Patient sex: M
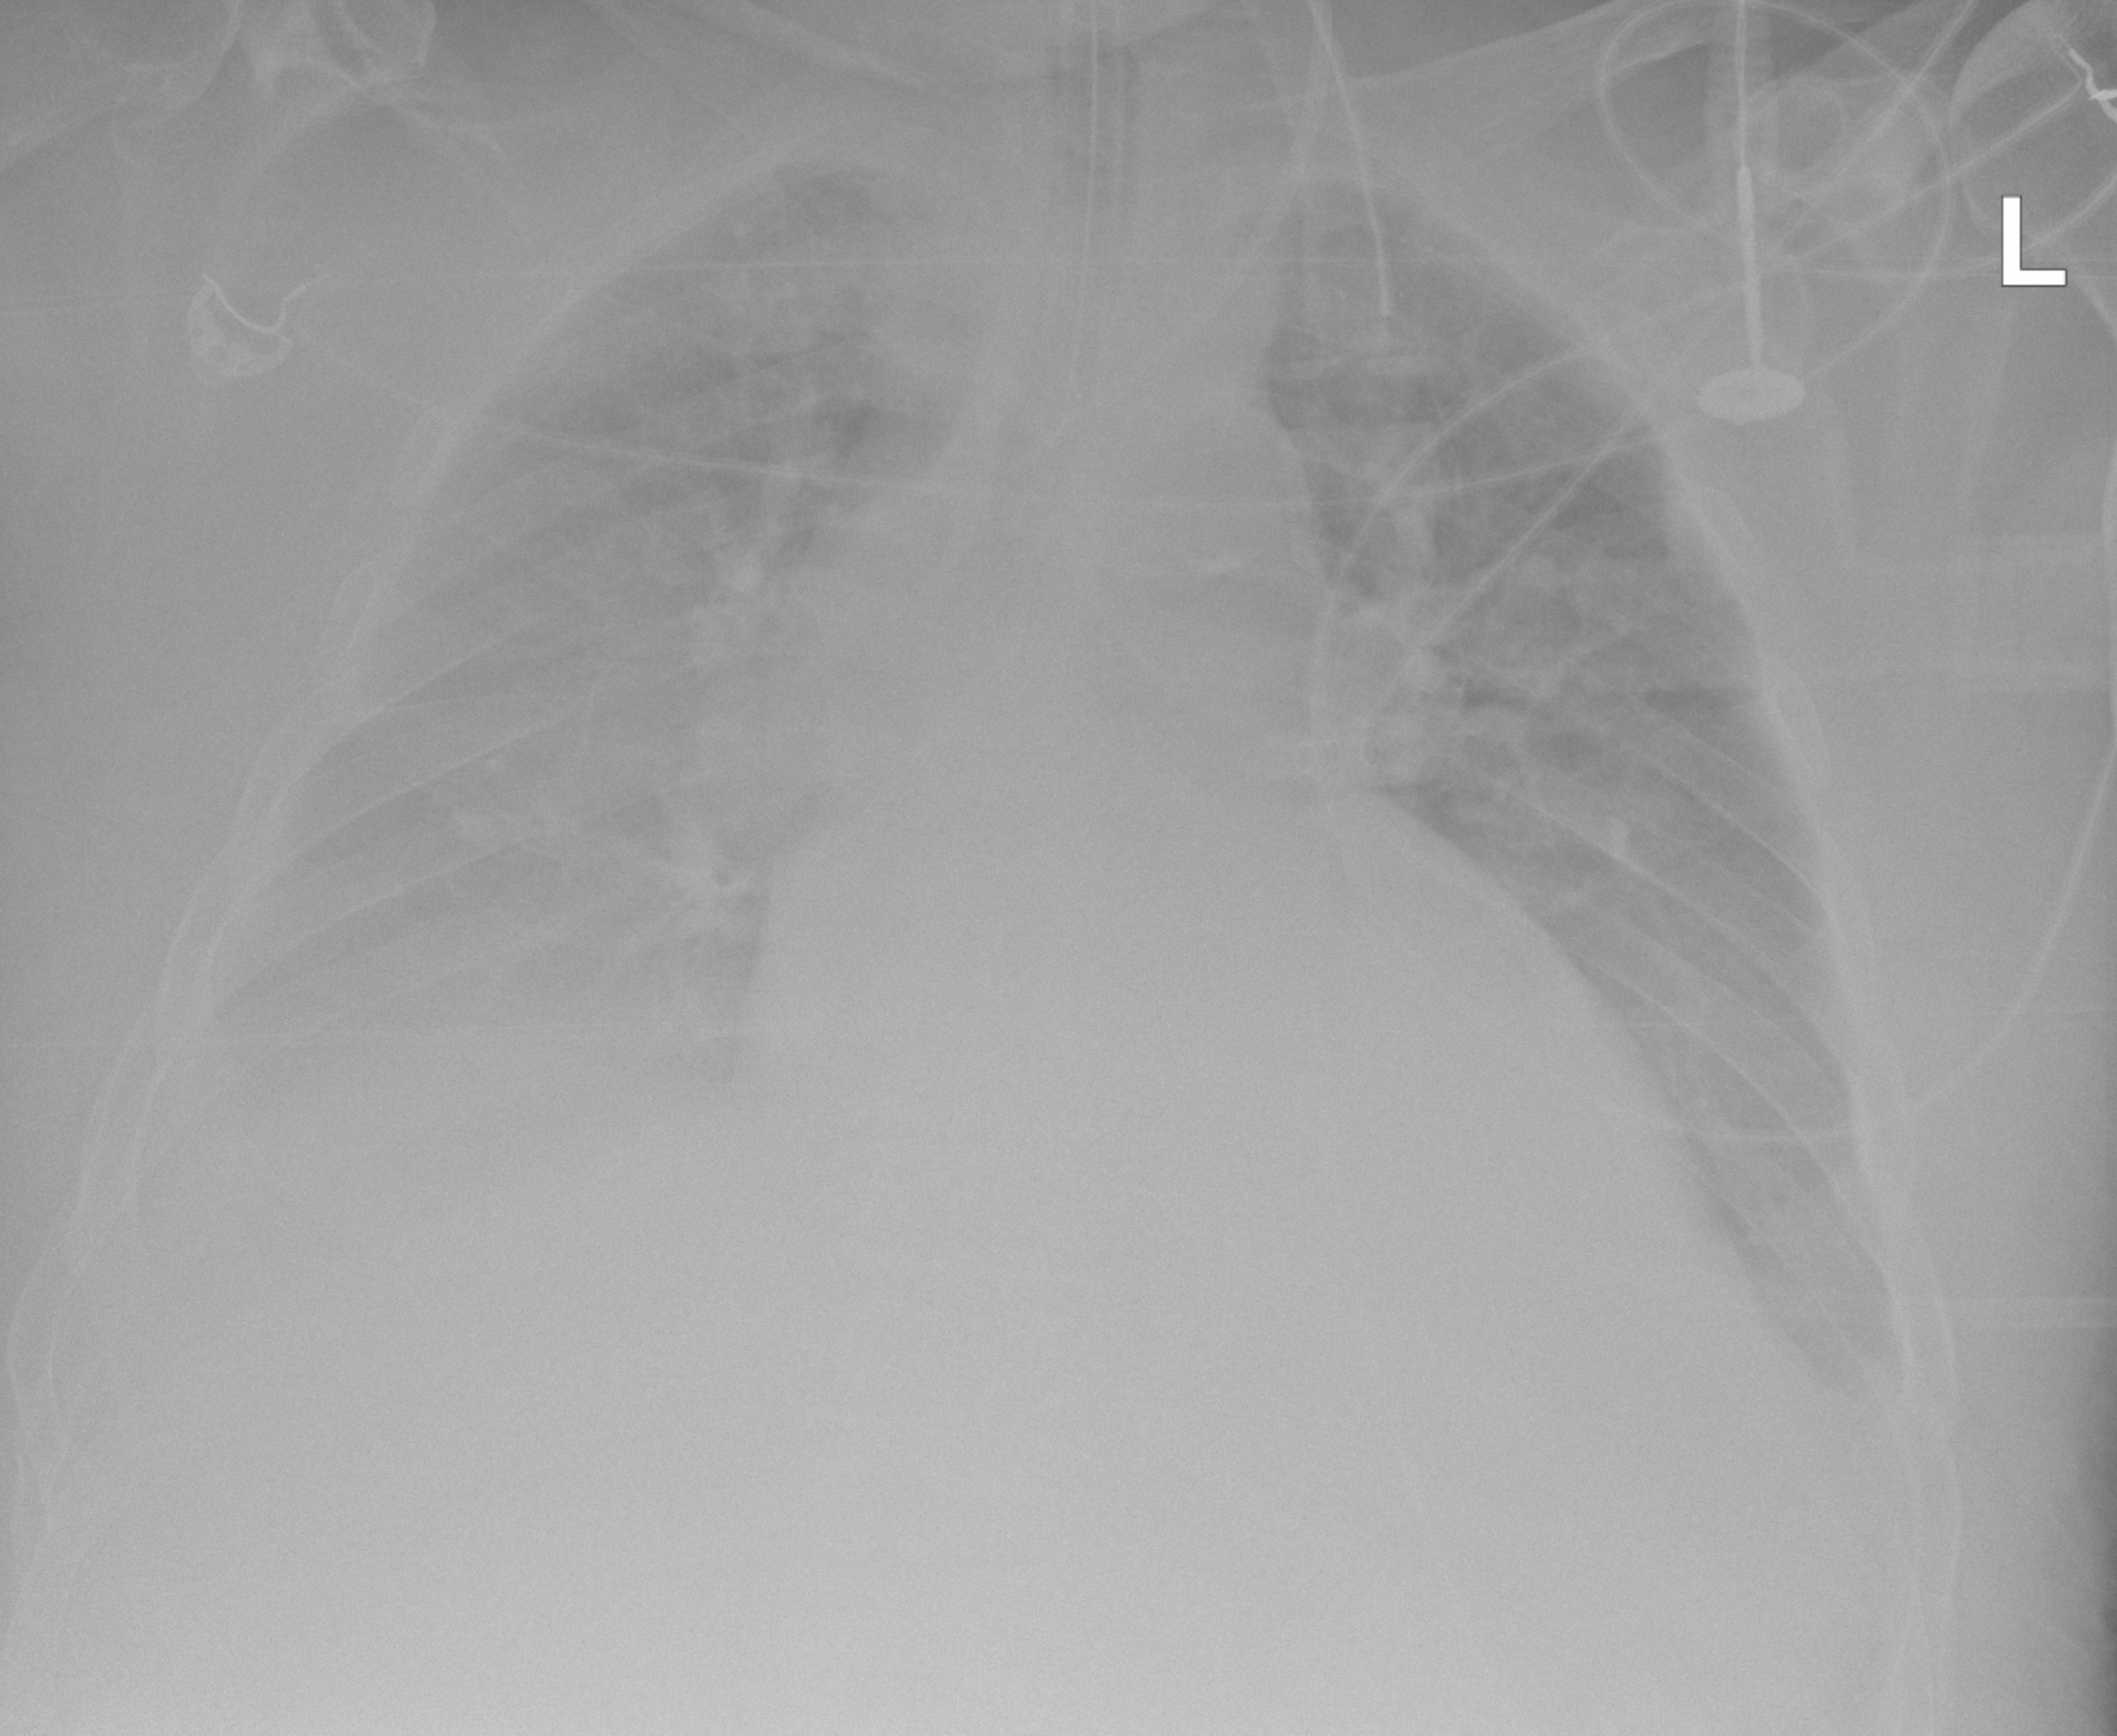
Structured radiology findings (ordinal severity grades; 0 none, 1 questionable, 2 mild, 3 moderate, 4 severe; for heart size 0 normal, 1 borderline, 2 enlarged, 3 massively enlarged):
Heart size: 1
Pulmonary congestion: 2
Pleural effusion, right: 2
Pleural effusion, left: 2
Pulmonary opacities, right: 2
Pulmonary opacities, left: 2
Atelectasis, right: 2
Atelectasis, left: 2